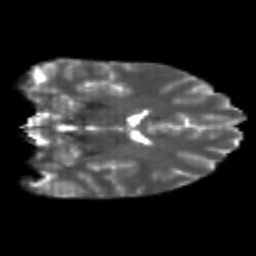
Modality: T2w
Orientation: coronal
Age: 22
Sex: female
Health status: healthy
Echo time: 0.074 s